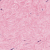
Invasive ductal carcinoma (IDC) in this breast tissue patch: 0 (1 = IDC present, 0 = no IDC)